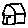
Label: house